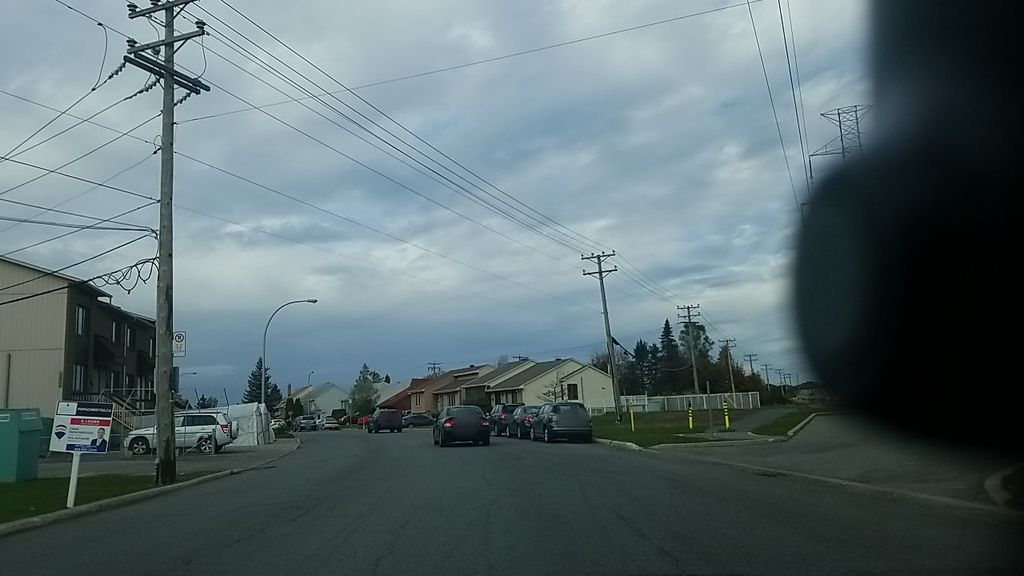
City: montreal